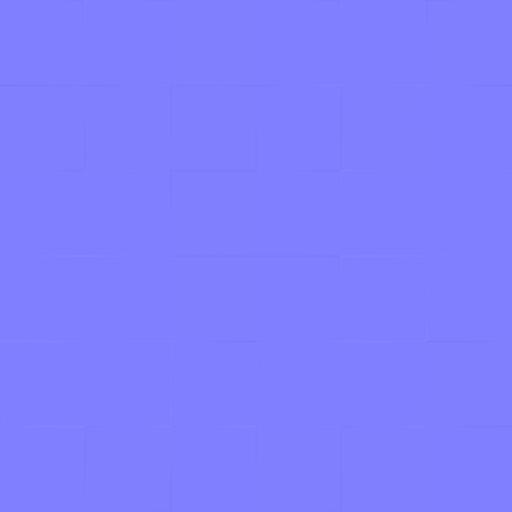
floor marble stone tiled tiles tiling